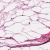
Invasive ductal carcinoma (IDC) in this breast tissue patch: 0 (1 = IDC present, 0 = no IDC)